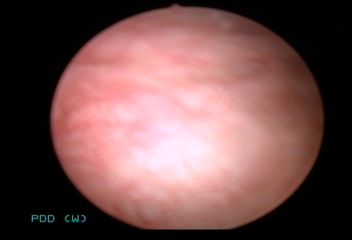
Modality: WLC
Class: Normal mucosa
Bladder cancer association: No